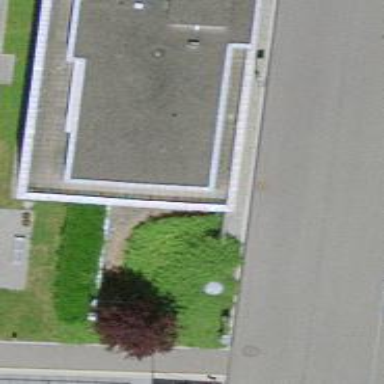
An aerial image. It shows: Post box.